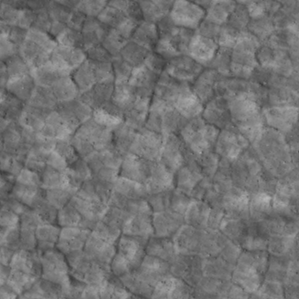
Label: non_frost